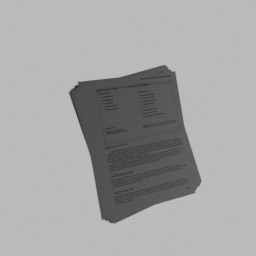
Label: tools